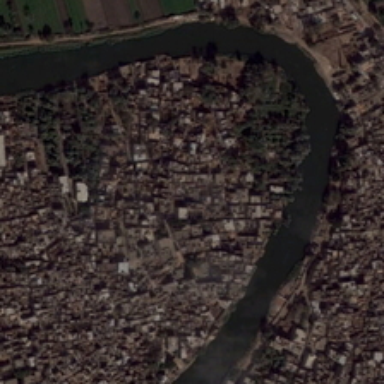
Some of the floating objects float on the river .